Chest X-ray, AP view. Patient: 45 years old, sex M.
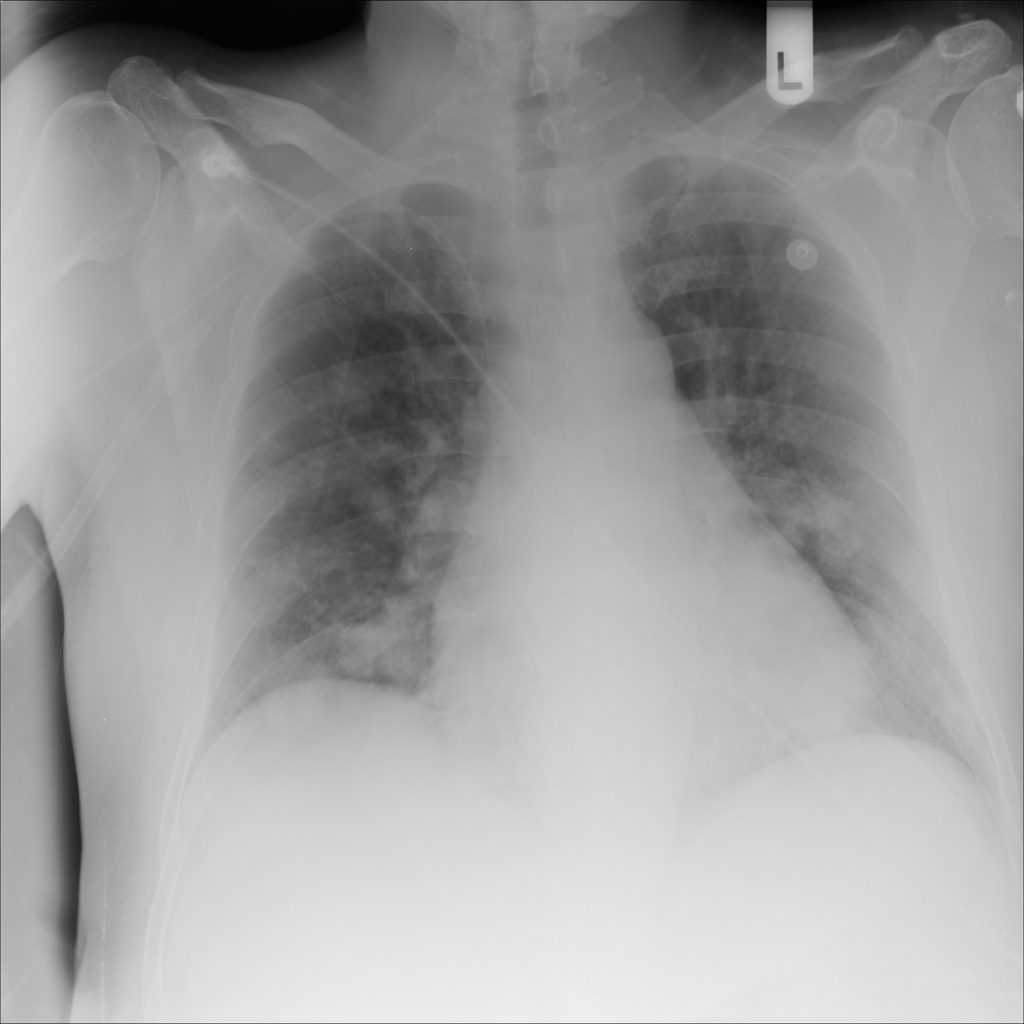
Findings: No Finding